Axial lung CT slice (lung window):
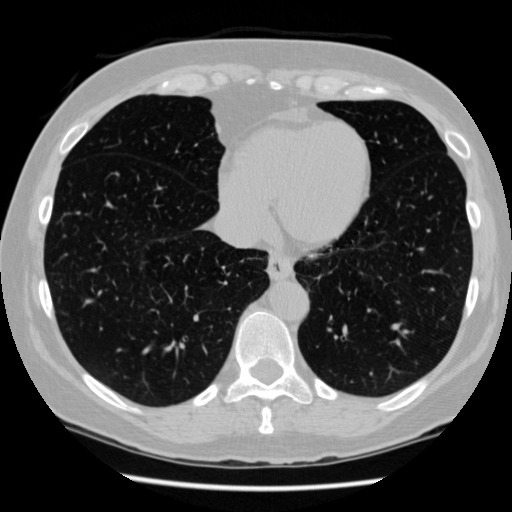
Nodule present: no